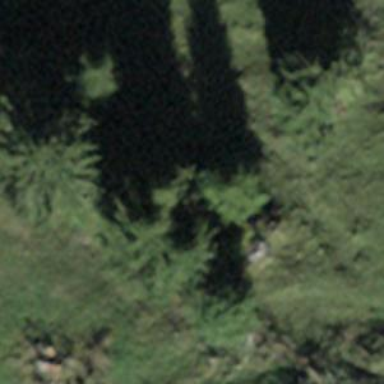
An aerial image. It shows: Forest area.